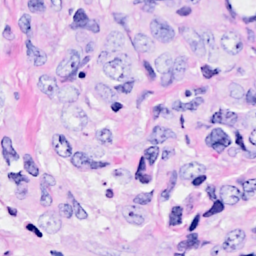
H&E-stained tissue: Breast